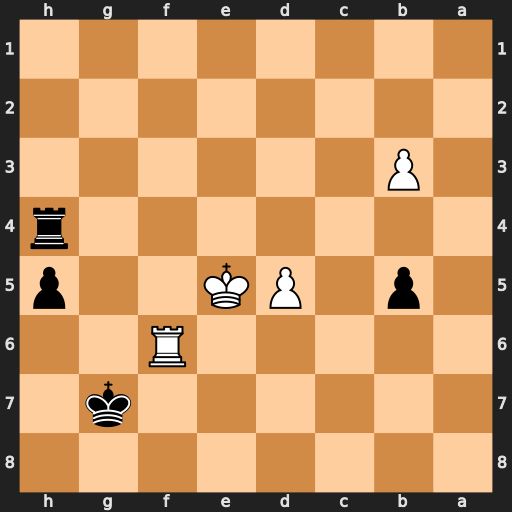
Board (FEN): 8/6k1/5R2/1p1PK2p/7r/1P6/8/8
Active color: b
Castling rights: -
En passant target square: -
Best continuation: Re4+ Kxe4 Kxf6